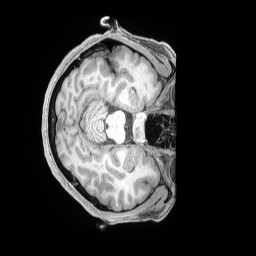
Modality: T1w
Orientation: axial
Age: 38
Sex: female
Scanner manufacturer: siemens
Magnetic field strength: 3 T
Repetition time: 2 s
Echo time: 0.00211 s